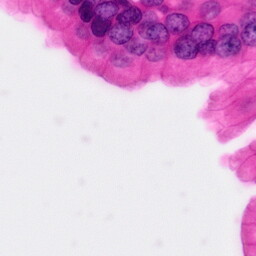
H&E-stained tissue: Pancreatic